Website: apple
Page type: account-selection
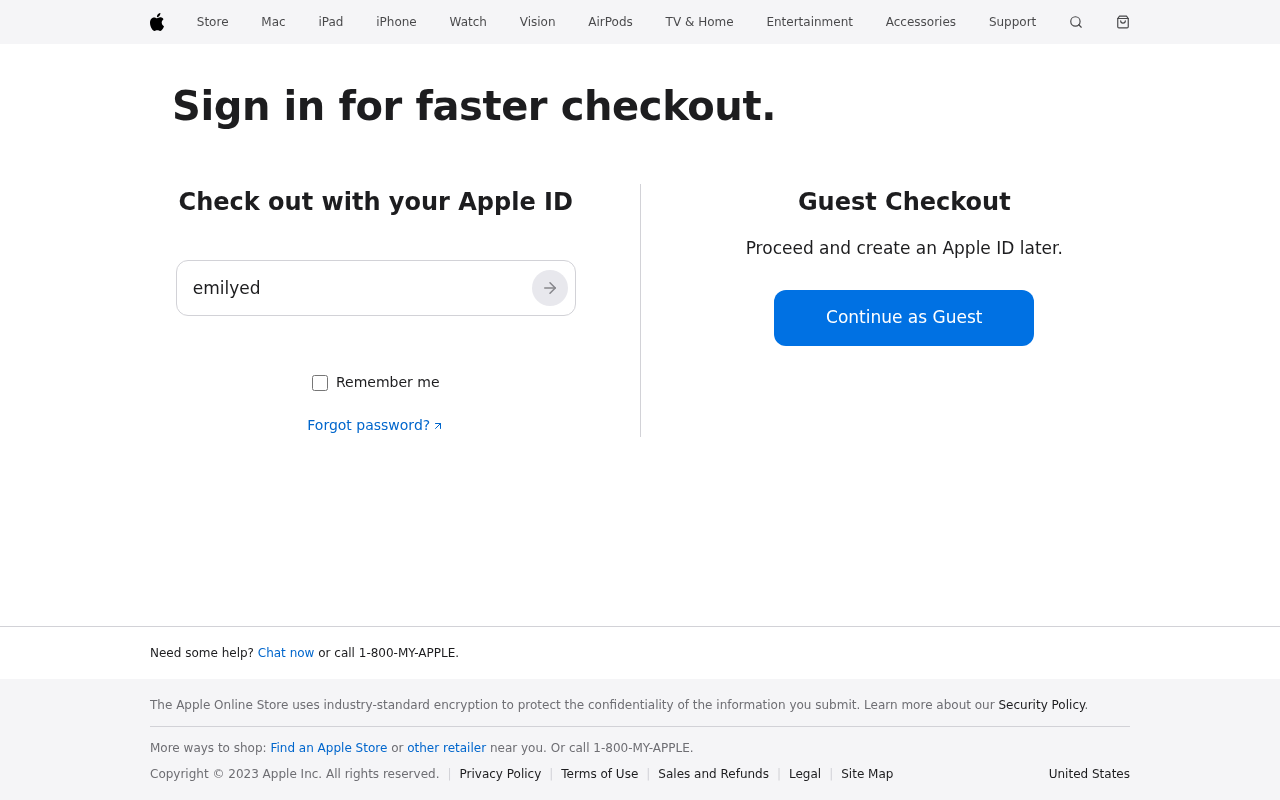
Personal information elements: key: PII_EMAIL
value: emilyedwards@hotmail.com